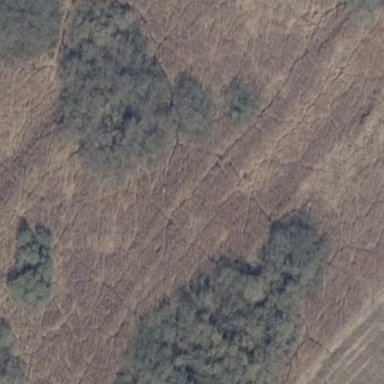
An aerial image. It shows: Patch of scrub vegetation.